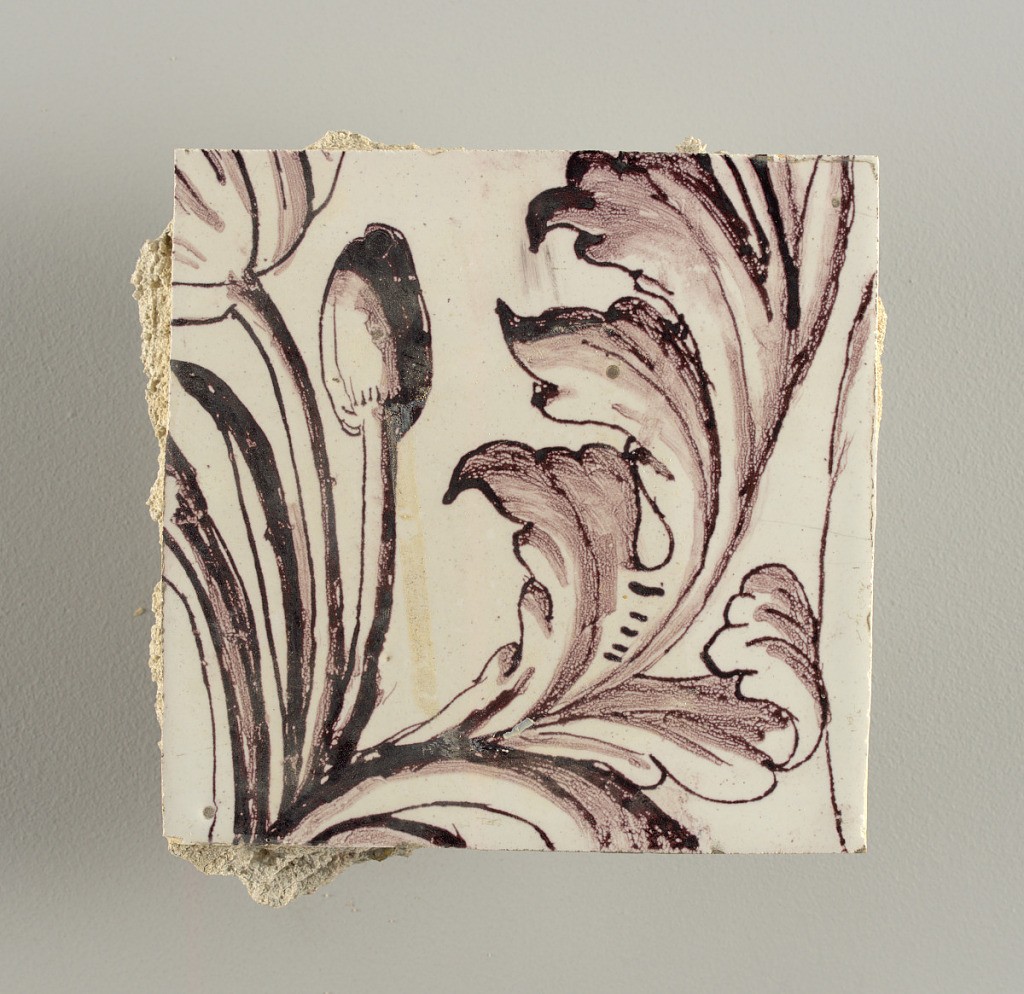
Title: Wall facing
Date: ca. 1725
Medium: Tin-glazed earthenware, underglaze
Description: Horizontal rectangle.  Thirty-seven tiles wide and twenty-one high with opening for door or window nineteen and one-half tiles high and twelve wide.  To left and right of opening, centered canopy above. Left, woman representing Hope, right, a sculputure urn.  Centered above opening, a mascaron.  Arabesque design of foliage.